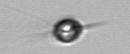
Label: Acanthoica_quattrospina